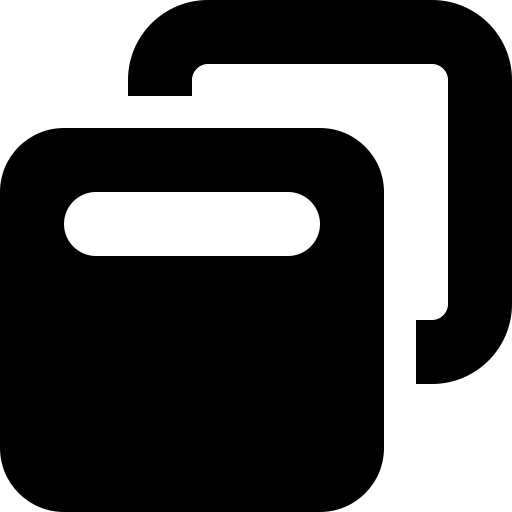
Tags: icon, FontAwesome, fa-icon, solid, window, restore